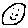
Label: smiley face